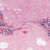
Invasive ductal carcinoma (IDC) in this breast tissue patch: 0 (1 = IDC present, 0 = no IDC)